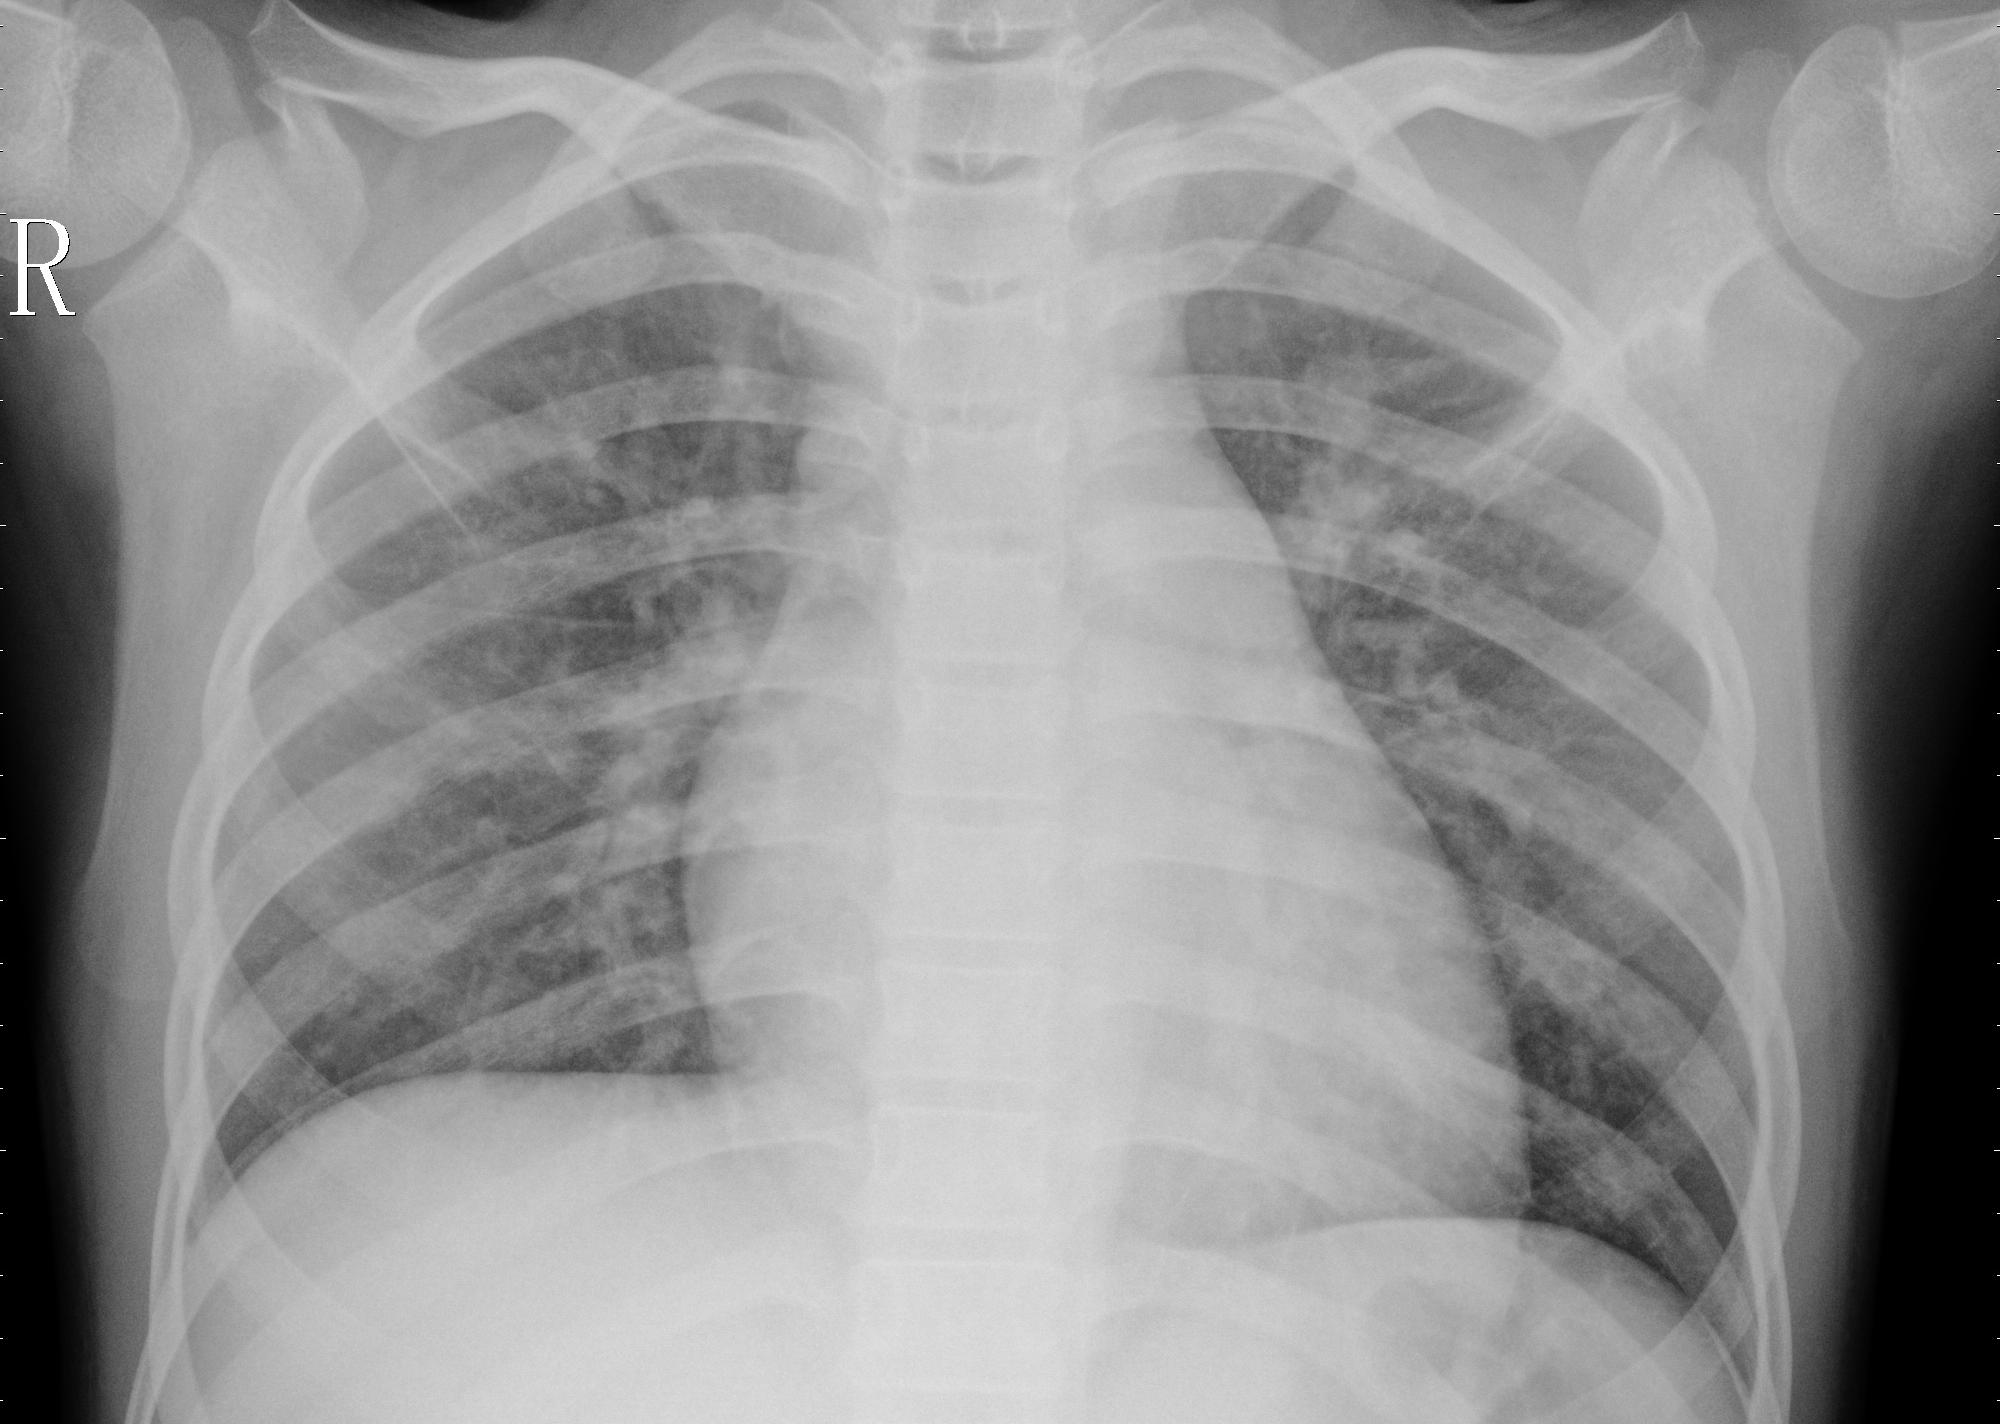
Diagnosis: PNEUMONIA